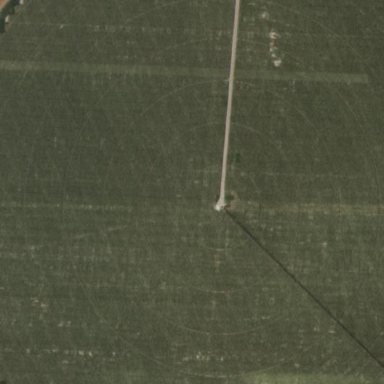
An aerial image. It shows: Farmland with center pivot irrigation system.